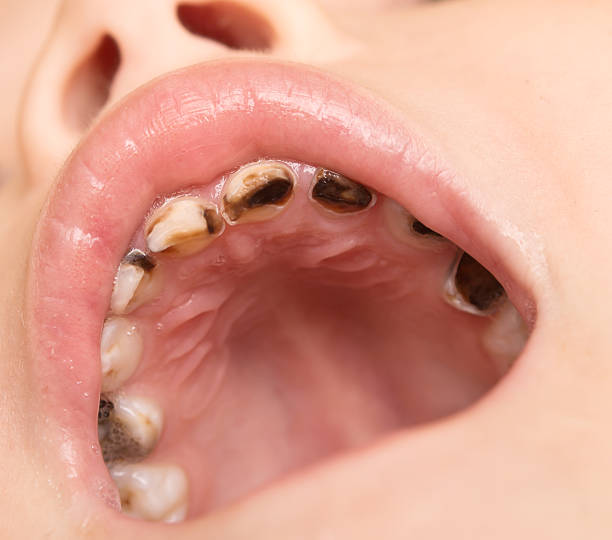
Condition: Caries